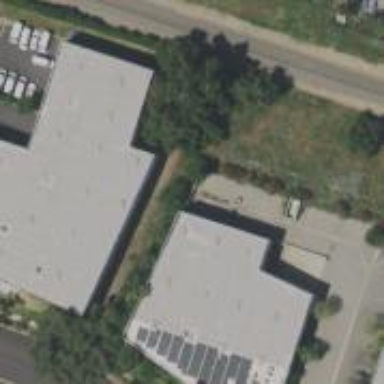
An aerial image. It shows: Warehouse building.